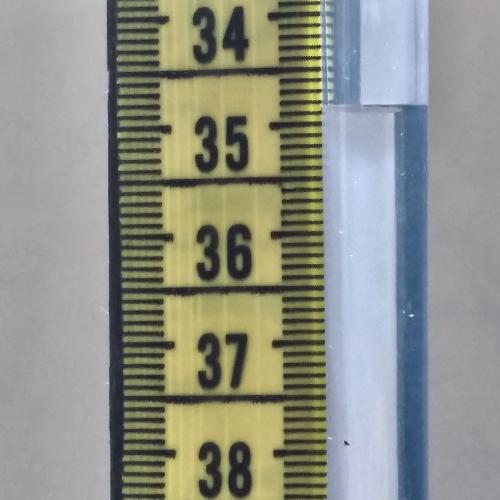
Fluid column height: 34.9 cm